Aerial crown-view tile of a tropical tree (Barro Colorado Island, Panama), acquired 20250616:
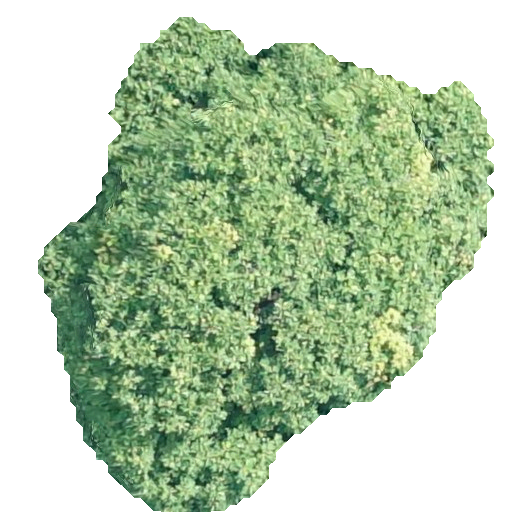
Species: Dipteryx oleifera
GBIF accepted scientific name: Dipteryx oleifera
Crown area: 217.21 m²